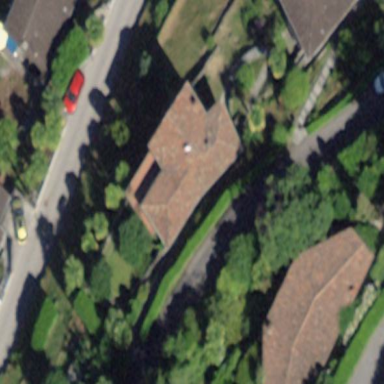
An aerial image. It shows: Detached building.